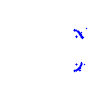
Particle: kaon